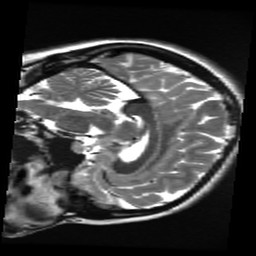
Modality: T2w
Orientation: sagittal
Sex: female
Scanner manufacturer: ge
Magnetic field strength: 3 T
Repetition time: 5 s
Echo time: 0.1017 s